Question: I need to make a Uinte8Array. I am using CloudPebble and it says that Uint8Array is not defined.
How can I declare this object in CloudPebble?

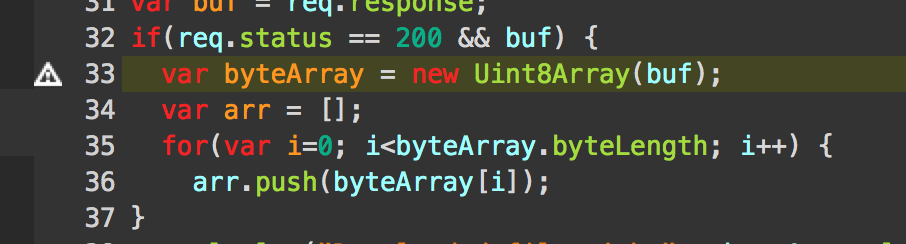
Answer: CloudPebble is lying, you can use it. I'll put a report in to fix it, so it doesn't lie to you.
If you want to you can wrap the erroneous line like this so jshint won't complain.
'''
/* jshint ignore:start */
var byteArray = new Uint8Array(buf);
/* jshint ignore:end */
'''